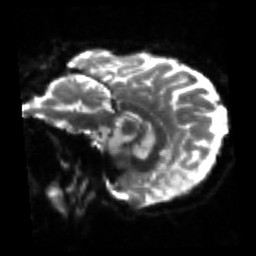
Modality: sbref
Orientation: sagittal
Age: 55
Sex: male
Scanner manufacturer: siemens
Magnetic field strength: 3 T
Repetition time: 4.71 s
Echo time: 0.0906 s